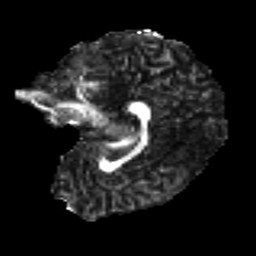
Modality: FA
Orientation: sagittal
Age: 28
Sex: female
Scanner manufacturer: ge
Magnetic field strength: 3 T
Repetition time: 7.8 s
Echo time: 0.0606 s